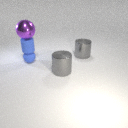
small blue rubber sphere below large purple metal sphere